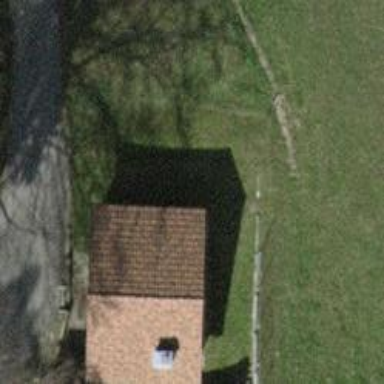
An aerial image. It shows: Hut.